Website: bh-photo
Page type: order-tracking
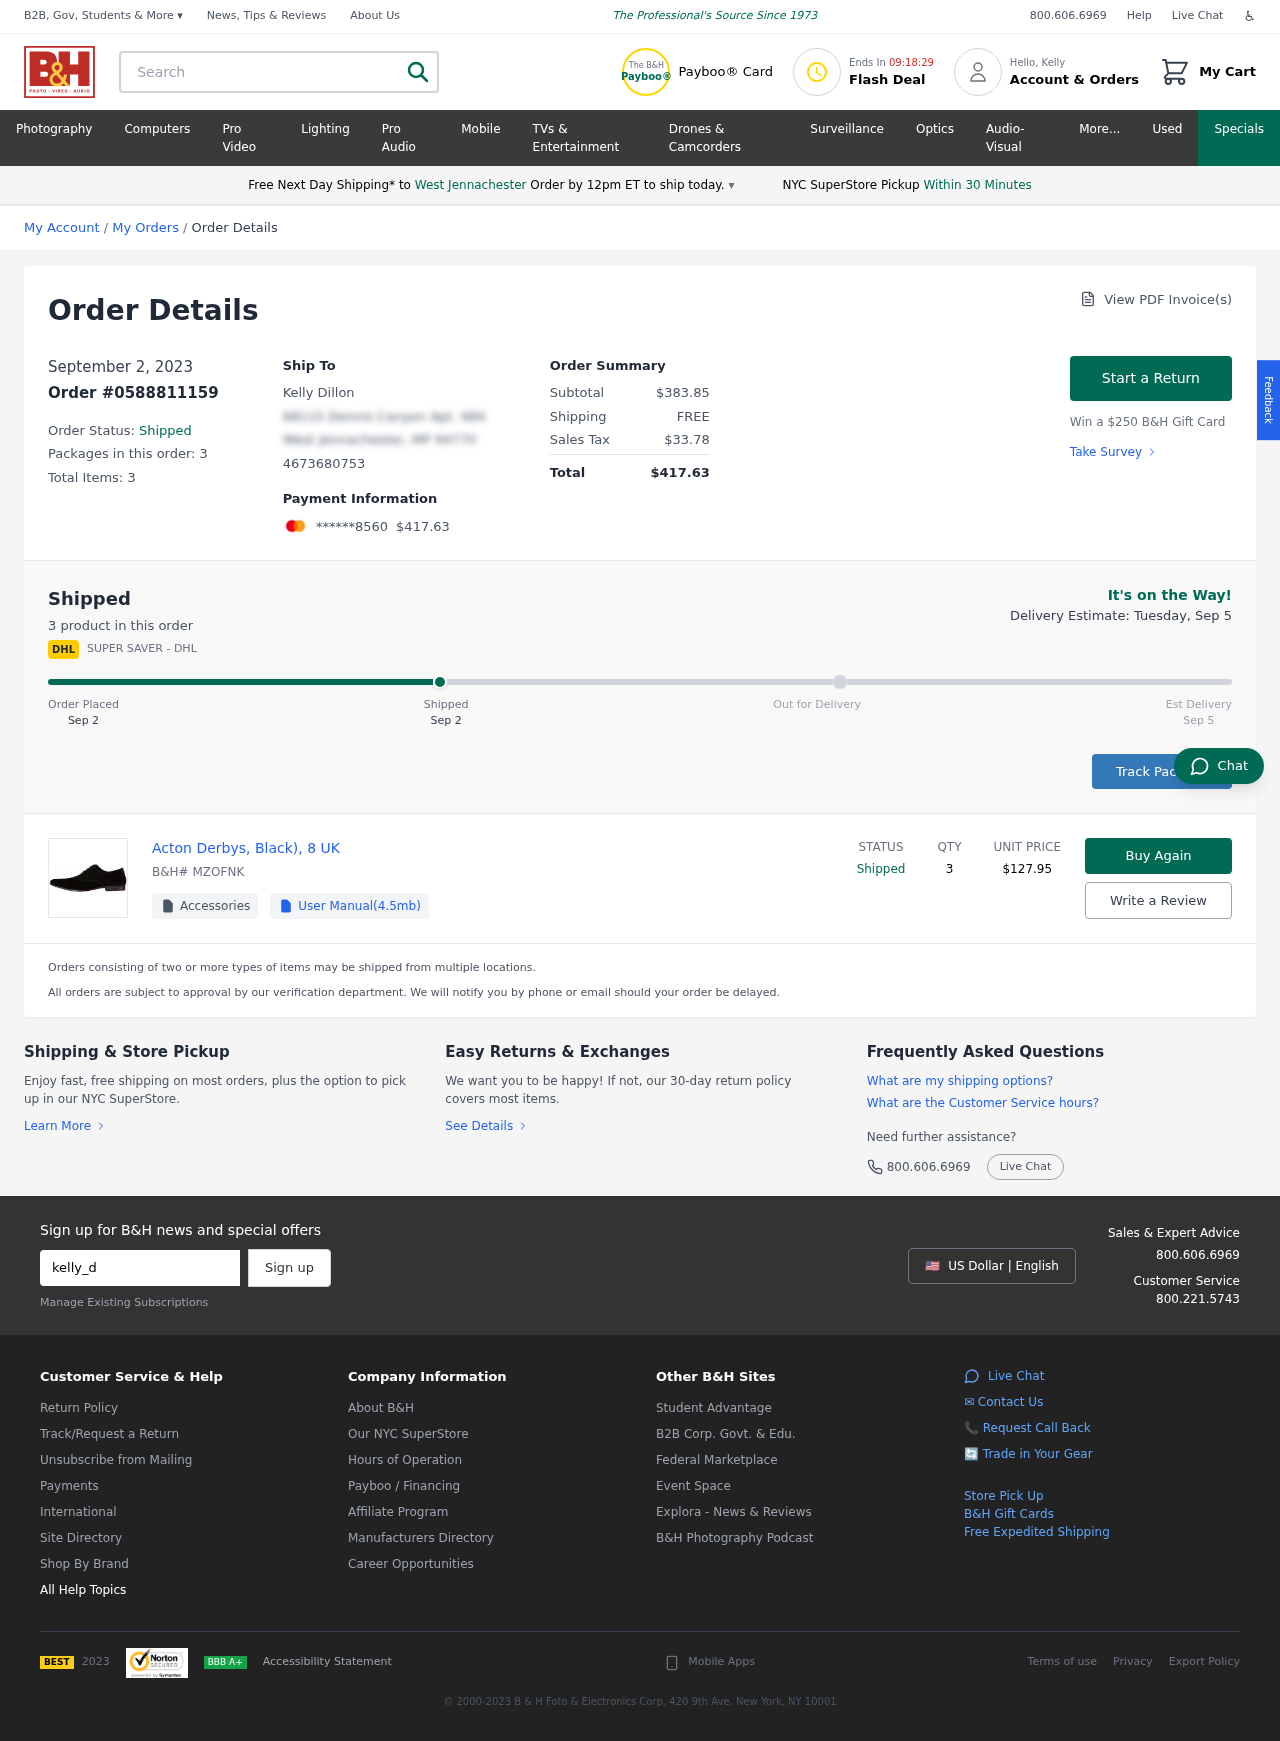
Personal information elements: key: PII_CARD_LAST4
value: ******8560
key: PII_CITY
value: West Jennachester
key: PII_EMAIL
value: kelly_dillon@yahoo.com
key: PII_FIRSTNAME
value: Kelly
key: PII_FULLNAME
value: Kelly Dillon
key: PII_PHONE
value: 4673680753
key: PII_STREET
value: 68115 Dennis Canyon Apt. 684
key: PII_CITY_STATE_ZIP
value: West Jennachester, MP 94770
Product elements: key: PRODUCT1_NAME
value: Acton Derbys, Black), 8 UK
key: PRODUCT1_PRICE
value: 127.95
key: PRODUCT1_QUANTITY
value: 3
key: PRODUCT1_SKU
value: MZOFNK
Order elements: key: ORDER_DATE
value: Sep 2
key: ORDER_DATE
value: September 2, 2023
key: ORDER_ID
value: Order #0588811159
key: ORDER_NUM_PACKAGES
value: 3
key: ORDER_NUM_ITEMS
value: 3
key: ORDER_NUM_ITEMS
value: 3 product
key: ORDER_TOTAL
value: $417.63
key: ORDER_SUBTOTAL
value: $383.85
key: ORDER_SHIPPING_COST
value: FREE
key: ORDER_TAX
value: $33.78
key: ORDER_DELIVERY_DATE
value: Sep 5
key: ORDER_DELIVERY_DATE
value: Delivery Estimate: Tuesday, Sep 5
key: ORDER_SHIPPING_DATE
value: Sep 2
Search elements: key: HEADER_SEARCH
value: Search